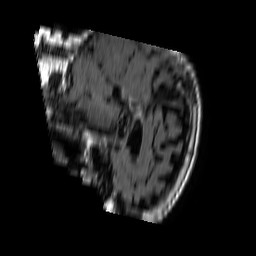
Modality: FLAIR
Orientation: sagittal
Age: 80
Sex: female
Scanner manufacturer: philips
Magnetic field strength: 1.5 T
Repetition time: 6 s
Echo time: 0.12 s